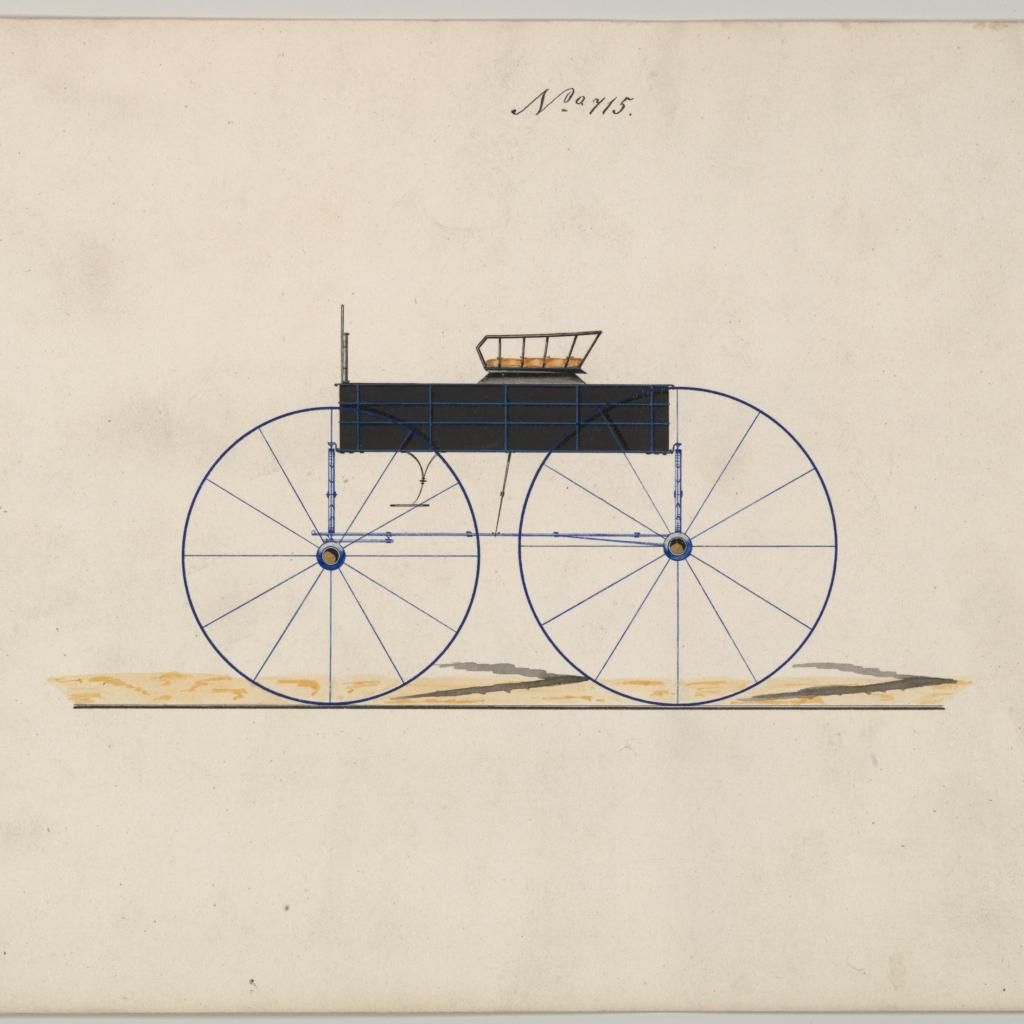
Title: Design for Wagon, no. 715
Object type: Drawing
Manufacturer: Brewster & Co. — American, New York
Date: ca. 1860
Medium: Watercolor and ink
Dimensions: sheet: 6 1/2 x 9 5/8 in. (16.5 x 24.4 cm)
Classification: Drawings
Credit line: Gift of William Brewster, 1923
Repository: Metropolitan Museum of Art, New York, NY